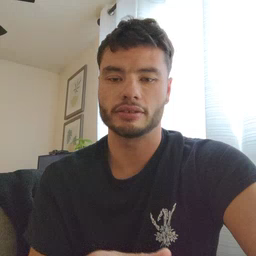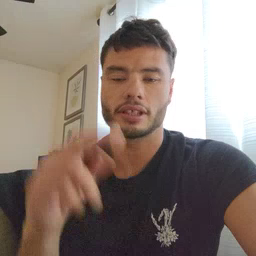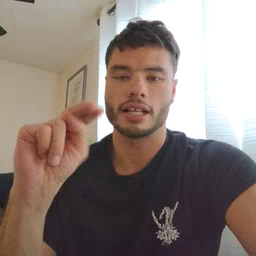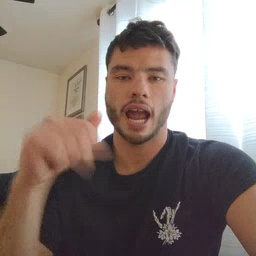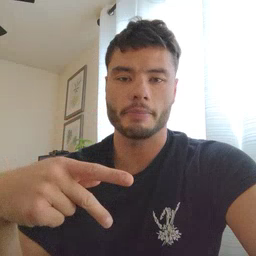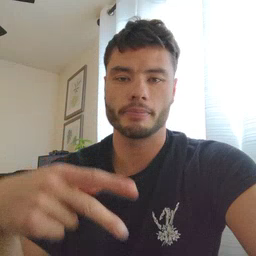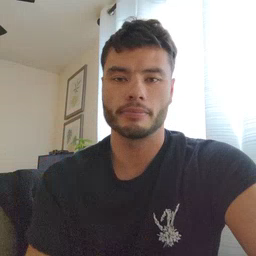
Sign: nap